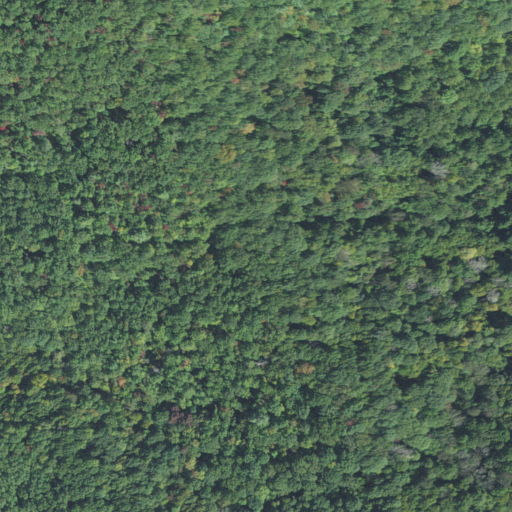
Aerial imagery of gap in North Carolina named Elisa Gap containing deciduous forest and mixed forest